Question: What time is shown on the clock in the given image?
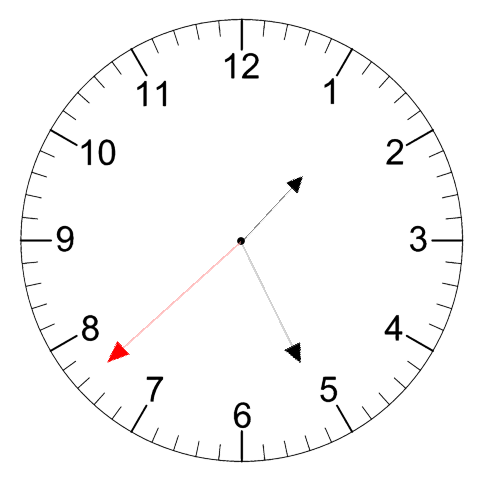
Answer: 01:25:38